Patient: sex F, age 60
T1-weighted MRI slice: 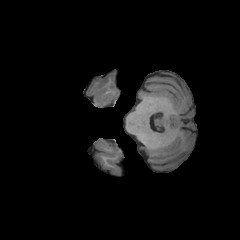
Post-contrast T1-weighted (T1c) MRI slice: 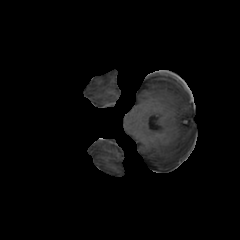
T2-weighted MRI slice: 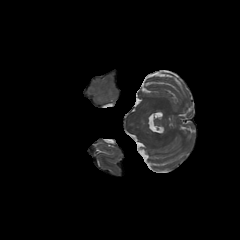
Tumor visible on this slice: yes
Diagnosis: Astrocytoma, IDH-mutant
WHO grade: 3